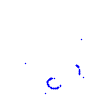
Particle: kaon